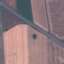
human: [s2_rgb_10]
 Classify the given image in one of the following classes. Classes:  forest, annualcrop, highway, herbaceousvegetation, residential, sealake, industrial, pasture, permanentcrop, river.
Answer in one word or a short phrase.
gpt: Highway